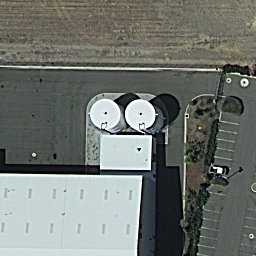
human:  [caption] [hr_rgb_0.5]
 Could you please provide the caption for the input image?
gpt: There are two small tanks next to each other on the ground.

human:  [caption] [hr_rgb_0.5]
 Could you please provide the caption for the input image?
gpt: There are two small oil storage tanks on the ground, beside.

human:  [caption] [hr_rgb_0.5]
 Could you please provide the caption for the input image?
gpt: There are two small pots on the ground.

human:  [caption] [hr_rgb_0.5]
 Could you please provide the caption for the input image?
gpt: There are two small storage tanks beside the floor.

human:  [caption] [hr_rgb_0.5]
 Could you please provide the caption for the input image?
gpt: There are two small storerooms on the ground.